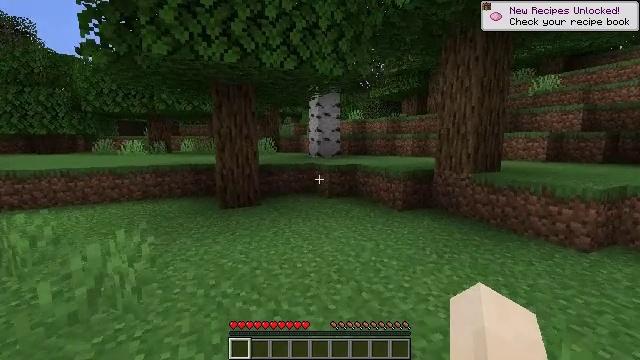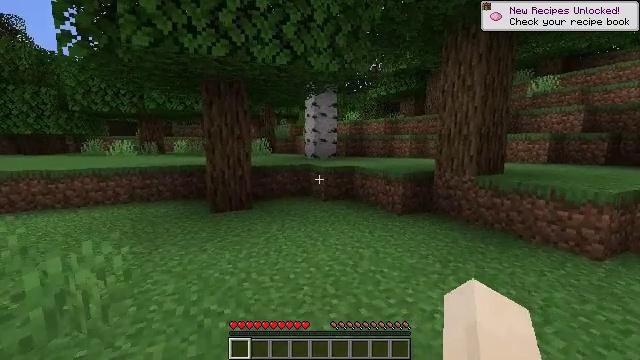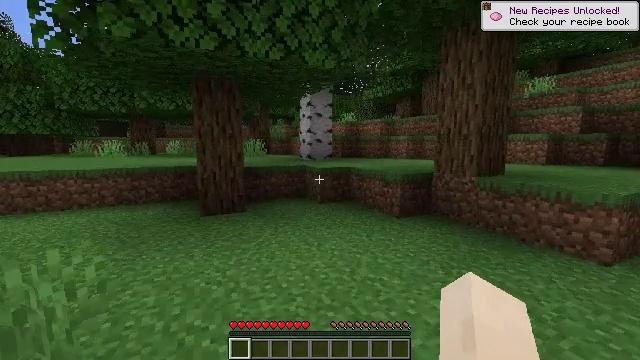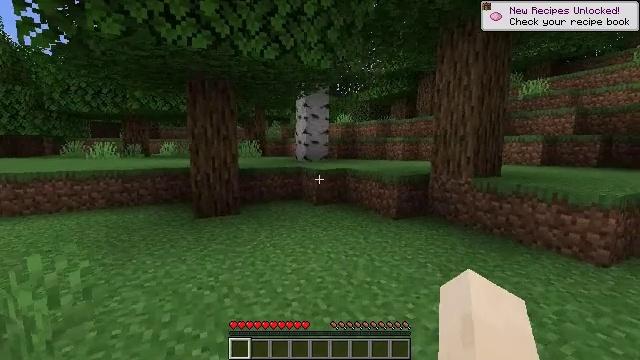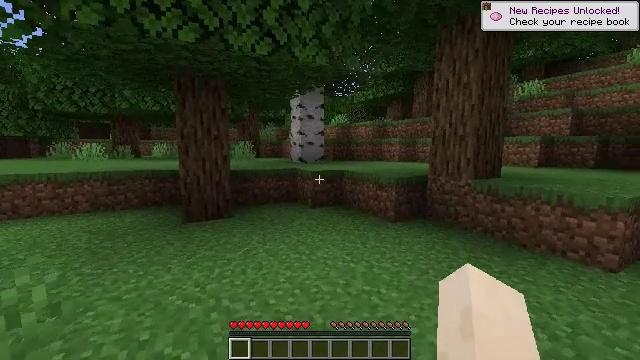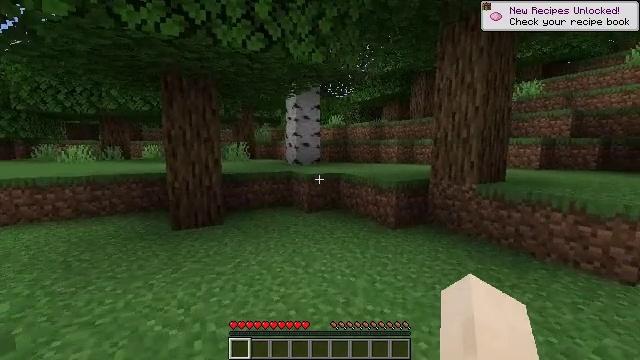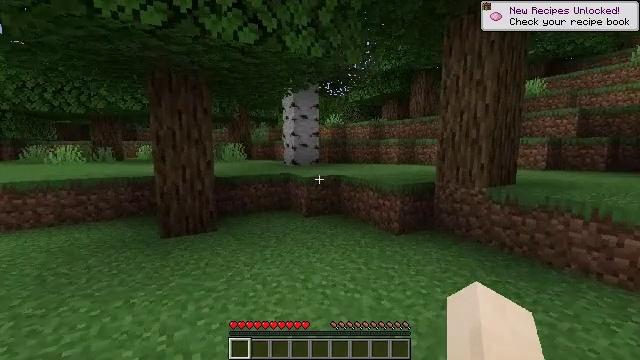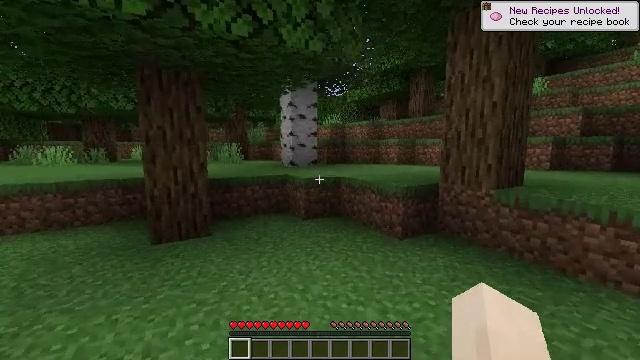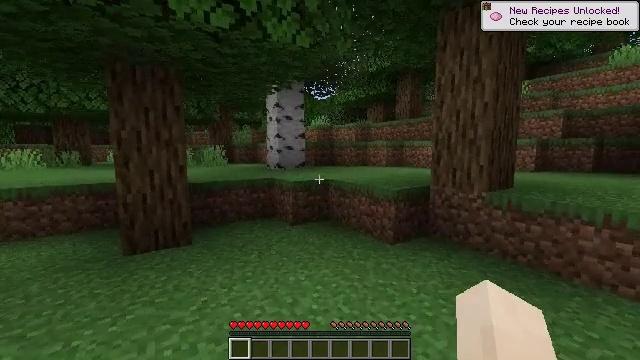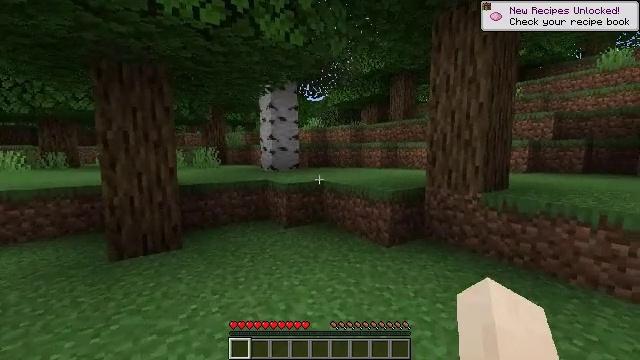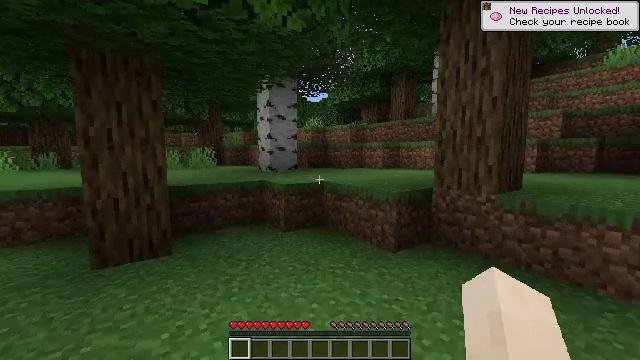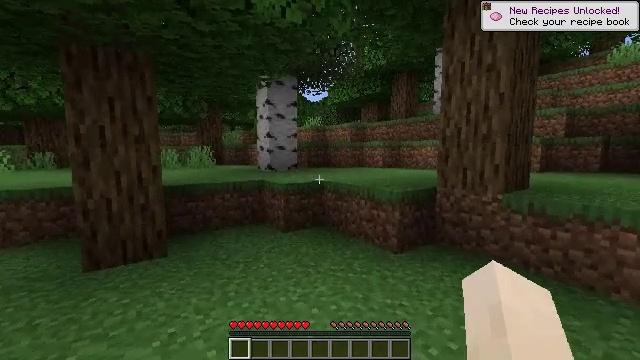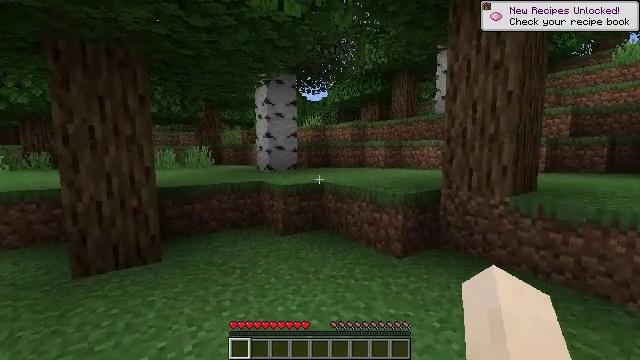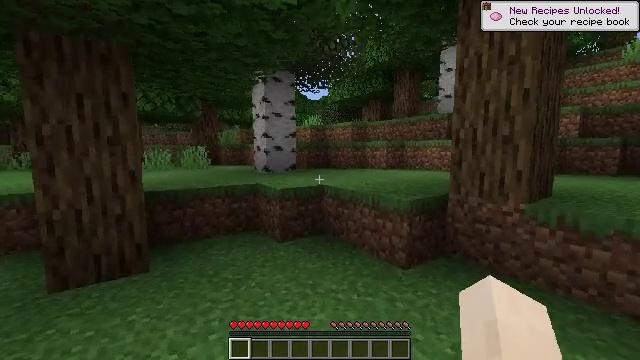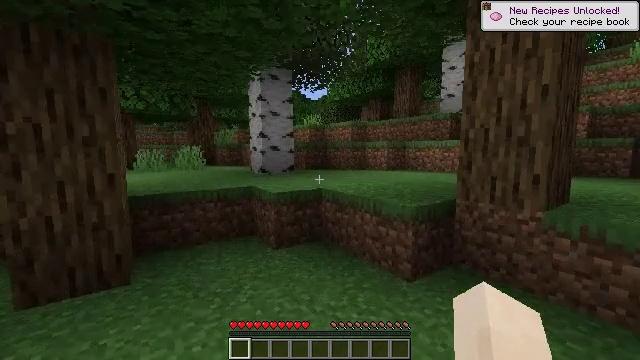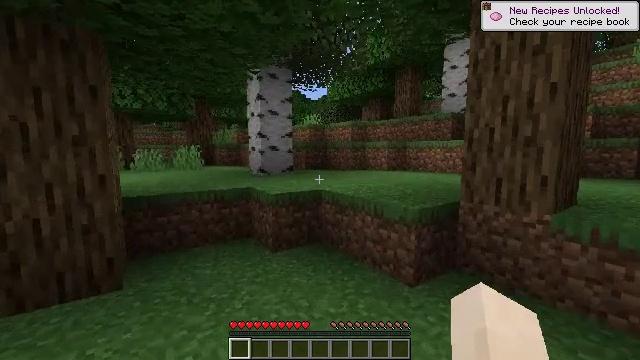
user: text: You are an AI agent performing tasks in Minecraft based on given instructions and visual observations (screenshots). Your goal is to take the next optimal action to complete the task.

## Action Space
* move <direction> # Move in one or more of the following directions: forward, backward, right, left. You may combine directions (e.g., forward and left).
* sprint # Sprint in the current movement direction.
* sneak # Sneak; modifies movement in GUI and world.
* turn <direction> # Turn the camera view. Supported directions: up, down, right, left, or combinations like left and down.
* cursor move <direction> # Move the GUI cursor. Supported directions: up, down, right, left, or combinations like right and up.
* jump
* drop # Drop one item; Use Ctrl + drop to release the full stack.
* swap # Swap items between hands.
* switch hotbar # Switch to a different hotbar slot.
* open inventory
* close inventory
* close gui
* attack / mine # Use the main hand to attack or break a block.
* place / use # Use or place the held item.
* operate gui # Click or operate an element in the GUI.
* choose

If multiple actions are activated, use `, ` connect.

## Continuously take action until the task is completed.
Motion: motion action
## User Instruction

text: Gather bee nest from a tree in the forest.
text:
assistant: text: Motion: move forward
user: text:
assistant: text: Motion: move forward
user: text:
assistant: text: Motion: move forward
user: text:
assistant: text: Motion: move forward, turn right
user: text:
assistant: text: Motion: move forward
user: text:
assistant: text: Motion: move forward
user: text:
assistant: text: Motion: move forward
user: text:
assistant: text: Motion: move forward, turn right
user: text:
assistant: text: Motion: move forward, turn right
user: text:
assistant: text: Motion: move forward
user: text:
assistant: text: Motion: move forward
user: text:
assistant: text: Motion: move forward
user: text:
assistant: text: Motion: move forward
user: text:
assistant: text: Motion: move forward
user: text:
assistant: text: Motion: move forward
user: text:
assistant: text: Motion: move forward
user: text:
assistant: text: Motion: move forward
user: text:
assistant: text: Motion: move forward
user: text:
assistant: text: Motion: move forward
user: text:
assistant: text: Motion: move forward
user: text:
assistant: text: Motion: move forward
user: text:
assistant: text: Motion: move forward
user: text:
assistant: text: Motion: move forward
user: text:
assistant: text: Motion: move forward
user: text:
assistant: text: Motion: move forward
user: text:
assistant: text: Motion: move forward
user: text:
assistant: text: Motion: move forward
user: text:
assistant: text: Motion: move forward
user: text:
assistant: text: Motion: move forward
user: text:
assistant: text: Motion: move forward